The image folds the raw vibration samples of a bearing signal into a 2-D grayscale square (signal-to-image encoding). Determine the bearing's health state. Answer with exactly one of: normal, inner_race, outer_race, ball.
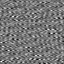
Answer: outer_race